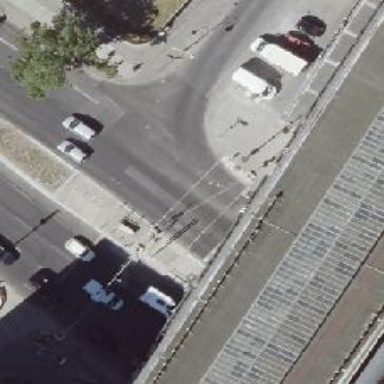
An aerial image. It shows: Road crossing with traffic signals.